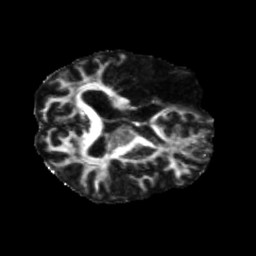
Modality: FA
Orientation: axial
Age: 60
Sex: male
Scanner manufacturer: siemens
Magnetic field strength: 3 T
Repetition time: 5.25 s
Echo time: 0.08 s